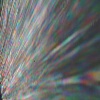
Label: sunburn